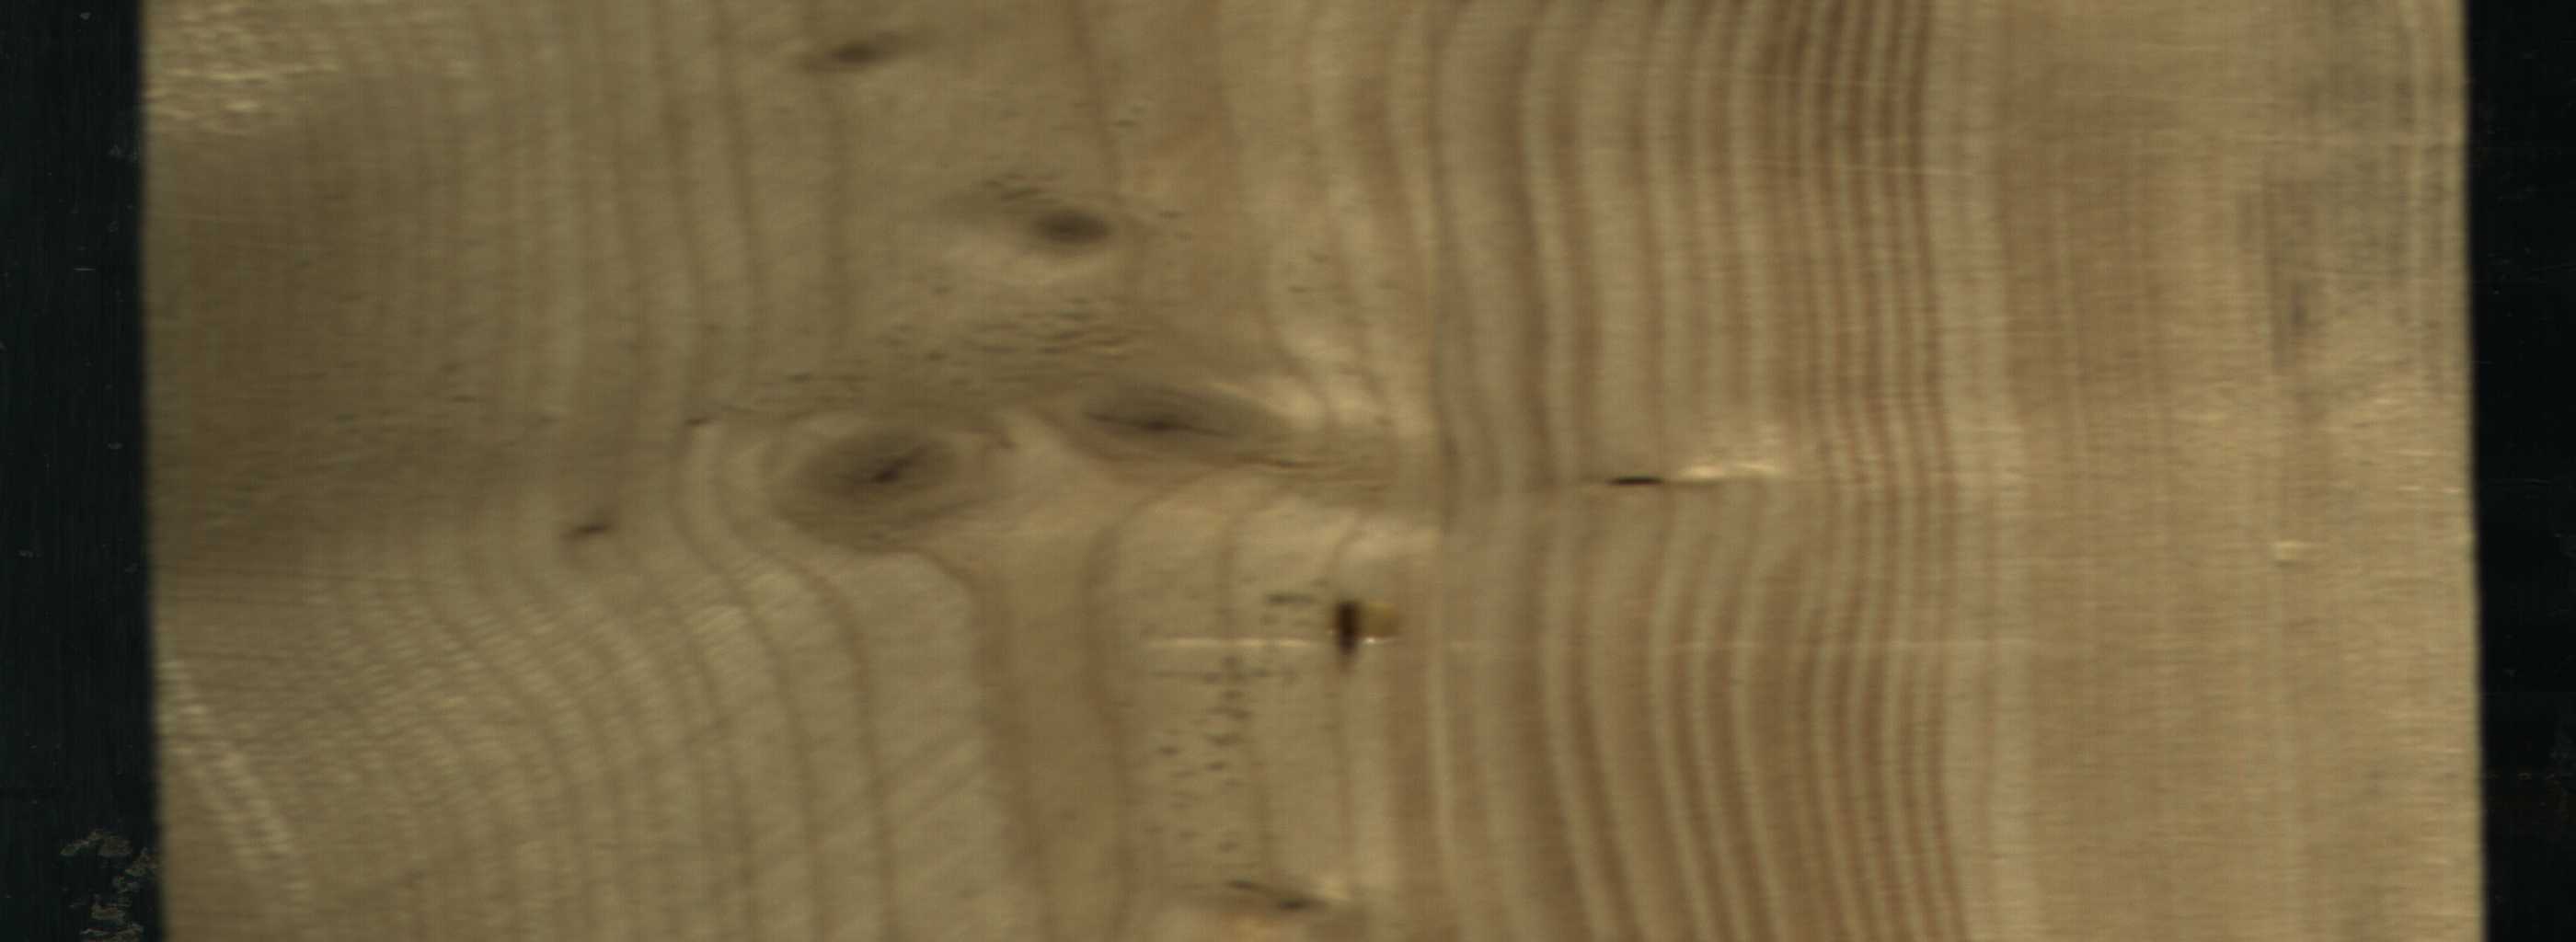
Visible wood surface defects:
resin
Dead_Knot
Live_Knot
Live_Knot
Live_Knot
Live_Knot